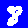
Digit: 8